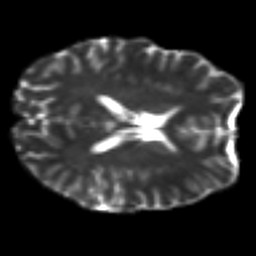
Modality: T2w
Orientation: axial
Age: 26
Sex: male
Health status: healthy
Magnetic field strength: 3 T
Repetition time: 8.4 s
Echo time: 0.0926 s